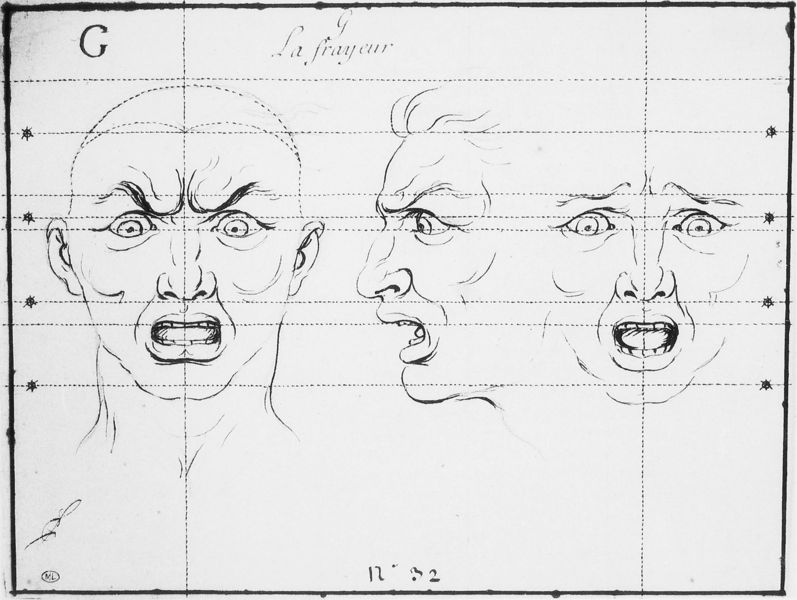
Titel: Ausdruck der Leidenschaft: Schrecken
Künstler: Charles Le Brun
Institution: Paris, Musée du Louvre
Schlagwörter: mund, profil, zeichnung, gesichter, augen, gesicht, mensch, frontal, ohren, ausdruck, brauen, mimik, schrecken, gesichtsausdruck, details, proportionen, mine, g, zeiochnung, la frayeur, no 32